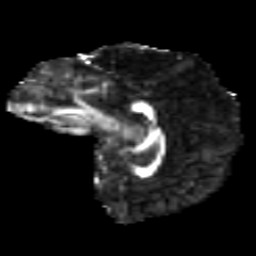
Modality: FA
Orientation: sagittal
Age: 10
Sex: male
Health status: ill
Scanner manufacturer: ge
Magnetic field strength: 3 T
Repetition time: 6.752 s
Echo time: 0.079 s